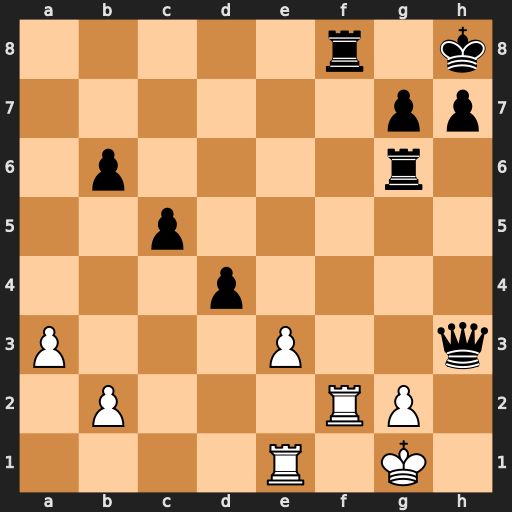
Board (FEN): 5r1k/6pp/1p4r1/2p5/3p4/P3P2q/1P3RP1/4R1K1
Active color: w
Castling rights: -
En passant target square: -
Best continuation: Rxf8#